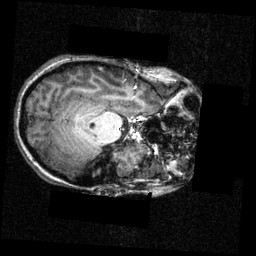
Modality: T1w
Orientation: axial
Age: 21
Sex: female
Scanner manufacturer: siemens
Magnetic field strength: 3.951 T
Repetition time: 1.5 s
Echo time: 0.00335 s